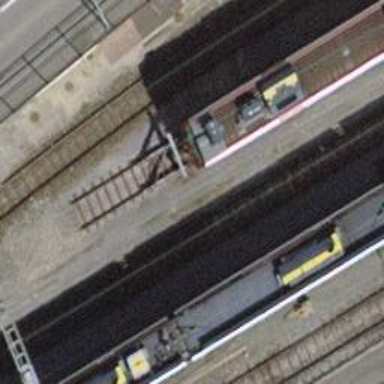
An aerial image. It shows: Railway buffer stop.